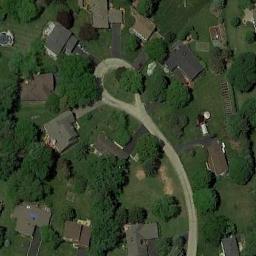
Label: medium_residential